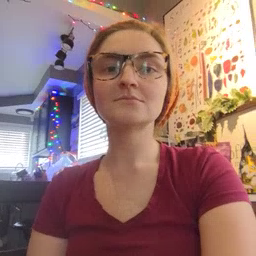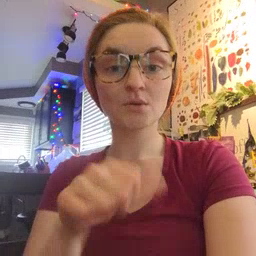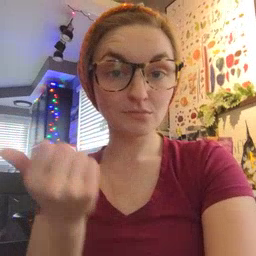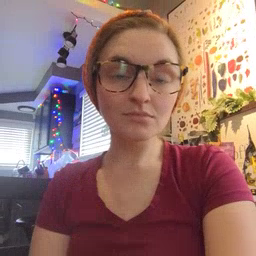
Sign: another